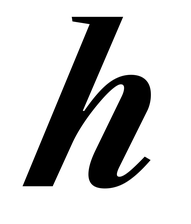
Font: LibreCaslonText-Italic_Bold_Italic